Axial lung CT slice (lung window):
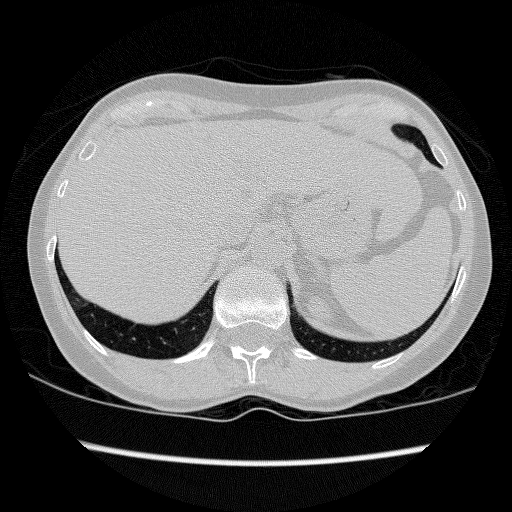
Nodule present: no